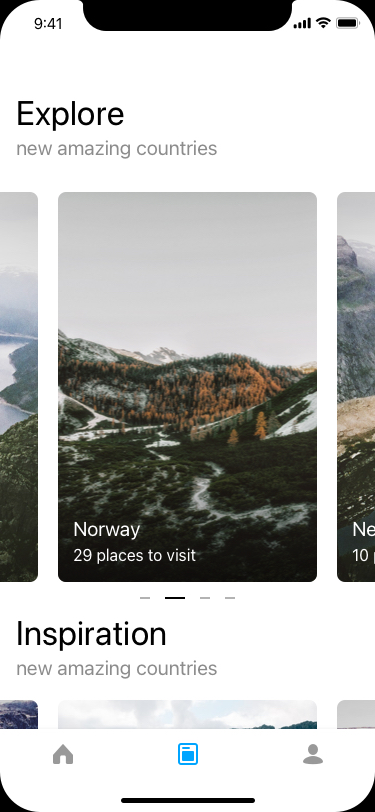
Text in this UI design:
New zealand
10 places to visit
Norway
29 places to visit
new amazing countries
Explore
new amazing countries
Inspiration